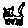
Label: cat